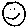
Label: smiley face